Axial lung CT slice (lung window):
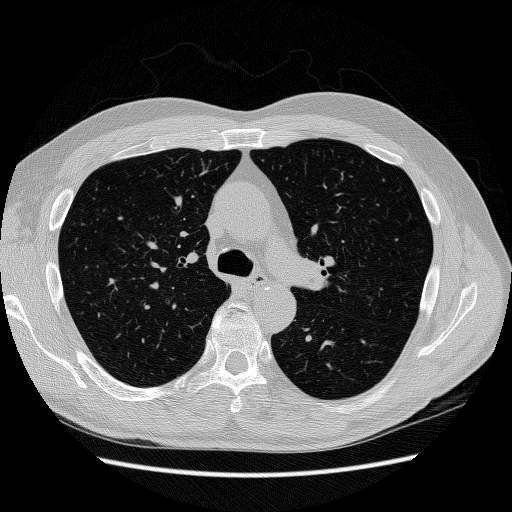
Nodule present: no